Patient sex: M
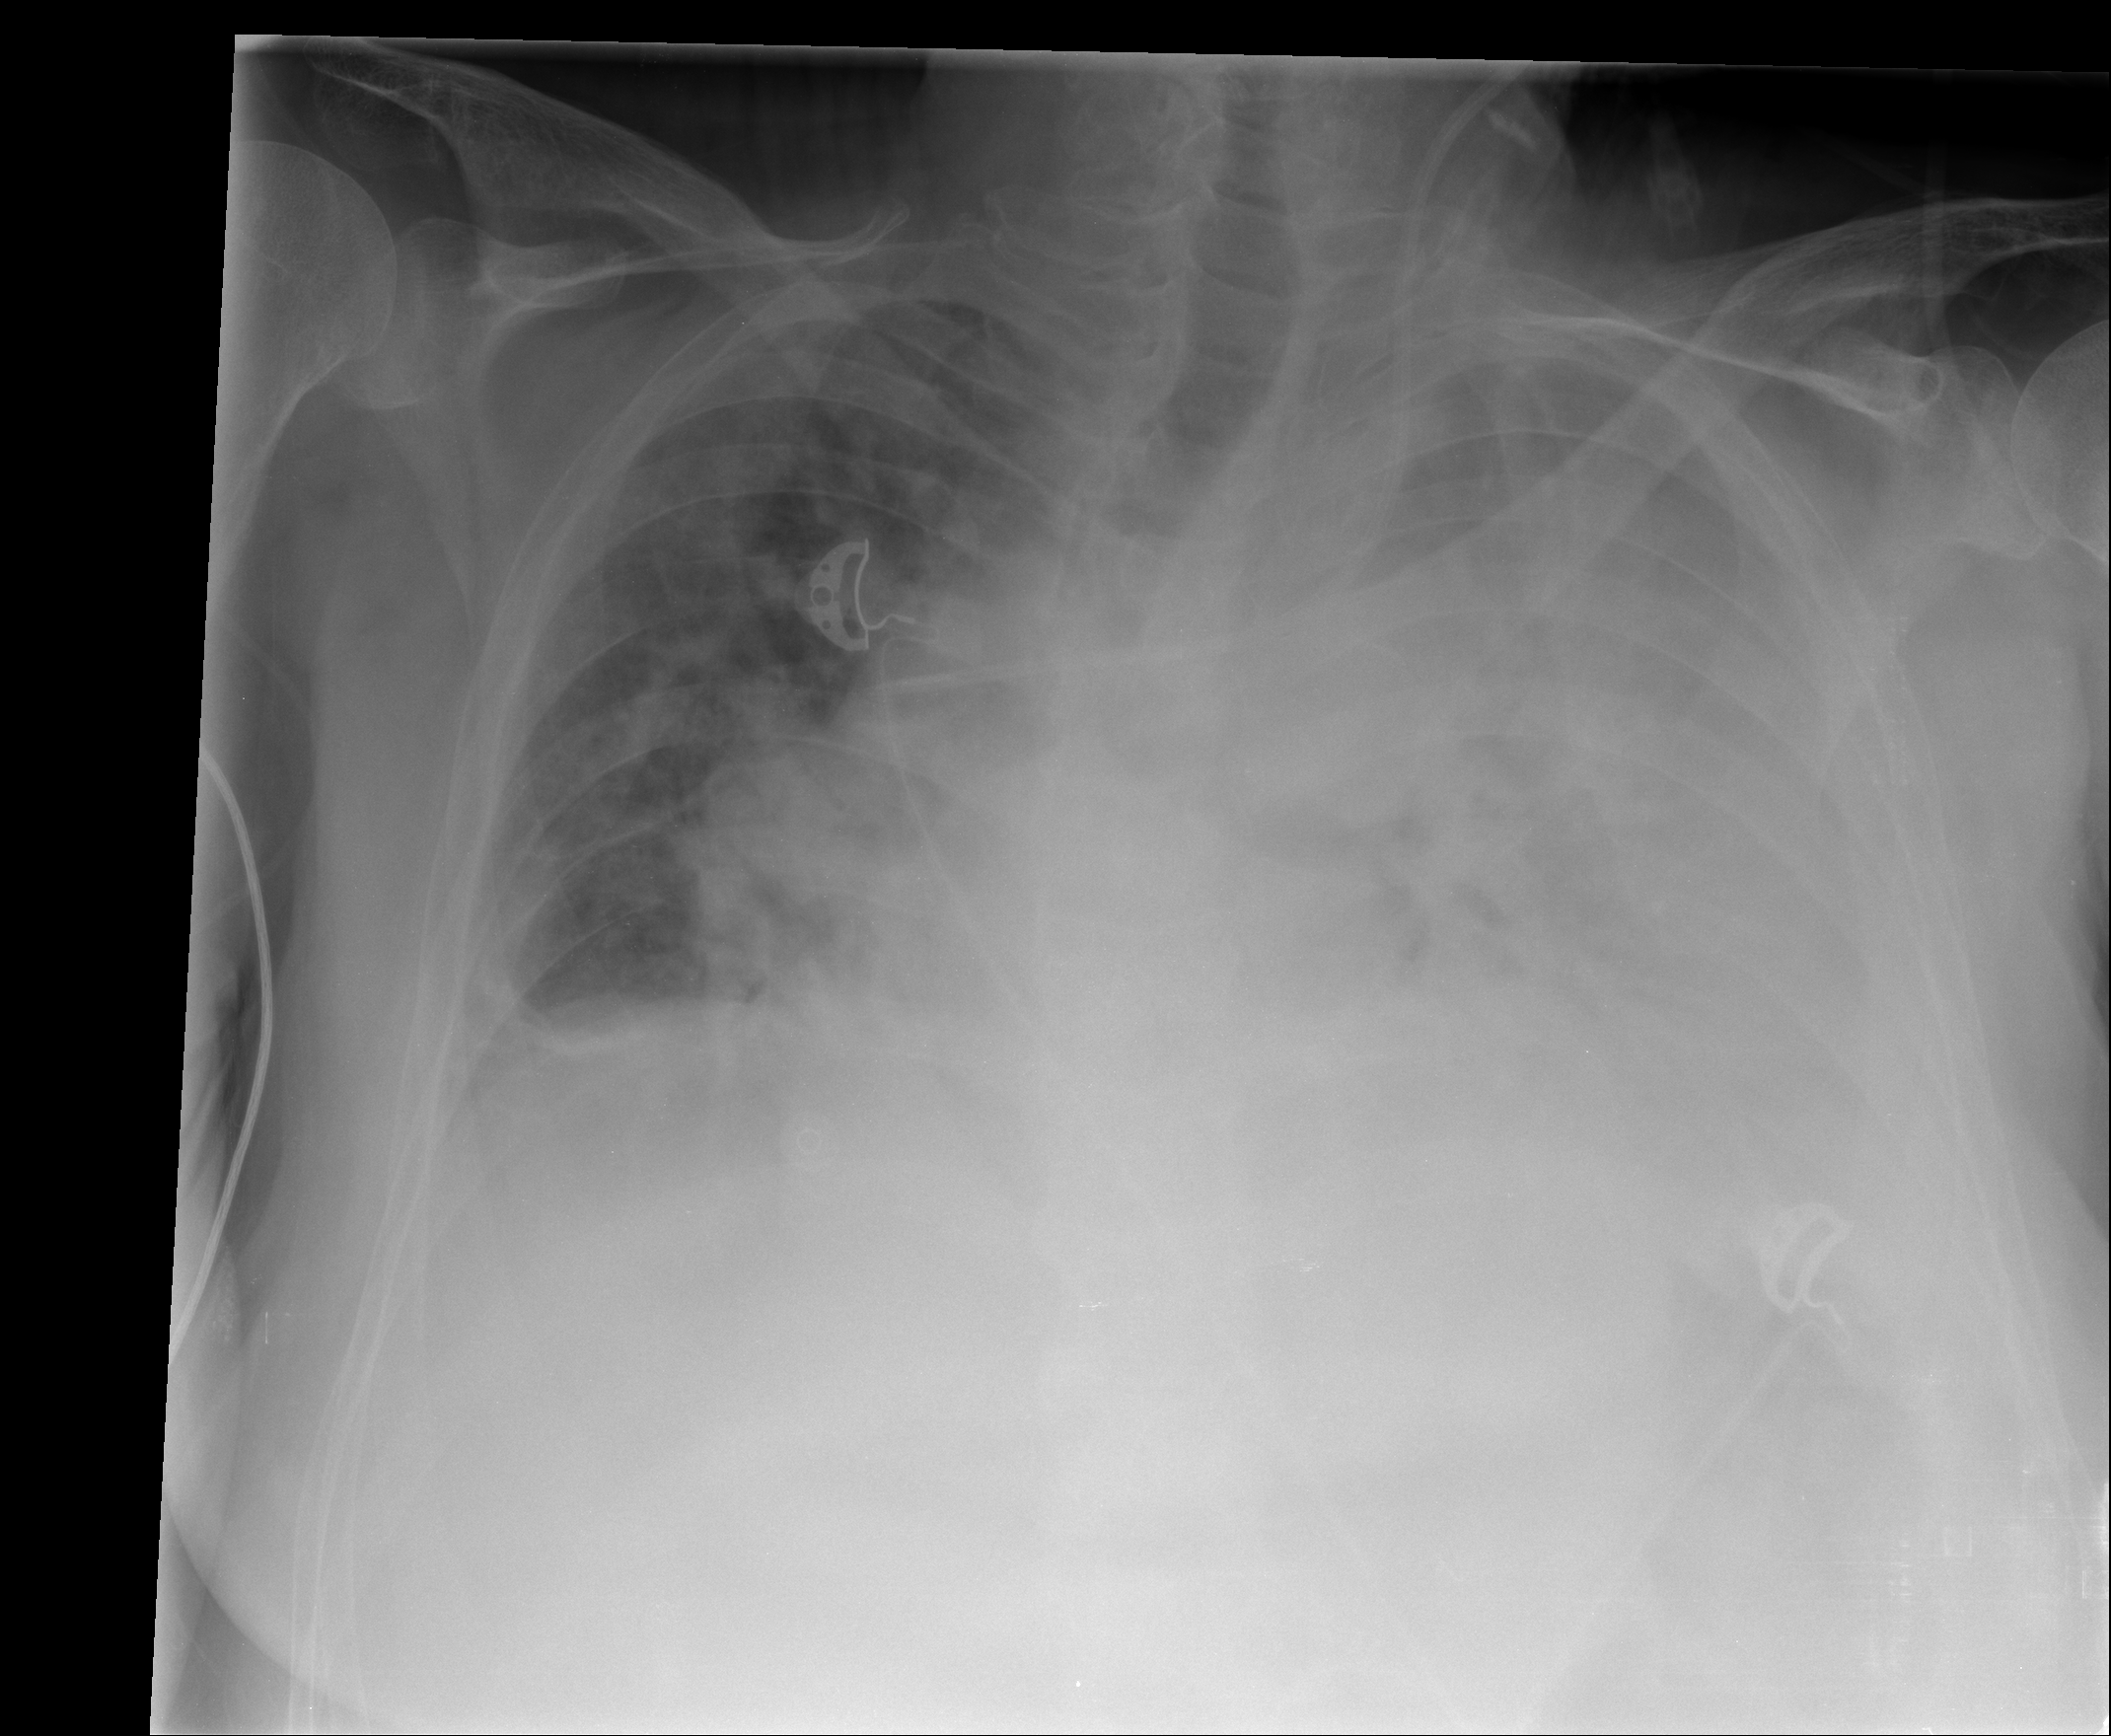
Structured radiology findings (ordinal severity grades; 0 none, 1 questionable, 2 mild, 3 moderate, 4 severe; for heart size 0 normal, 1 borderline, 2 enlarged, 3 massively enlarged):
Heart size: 2
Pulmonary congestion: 3
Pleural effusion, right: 2
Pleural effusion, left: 4
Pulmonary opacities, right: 1
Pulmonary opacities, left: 2
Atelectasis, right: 2
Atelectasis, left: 3